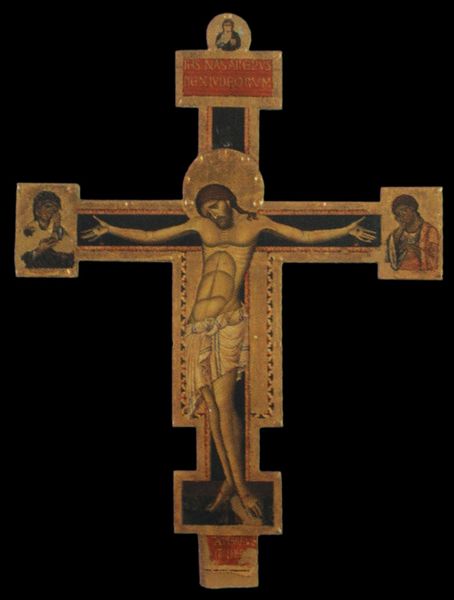
Titel: Tafelkreuz
Standort: Assisi, S. Maria degli Angeli (EU - I - Toskana)
Schlagwörter: finger, holz, kleid, rot, arme, gold, haare, inschrift, nagel, nägel, blut, hängen, kreuz, beten, christus, jesus, gekreuzigt, betend, blutend